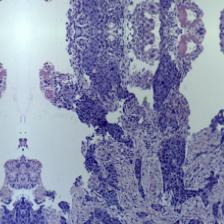
Diagnosis: OSCC